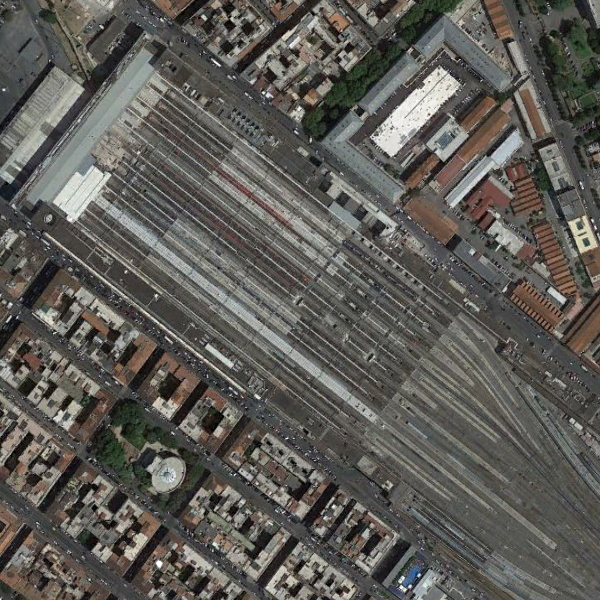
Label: RailwayStation